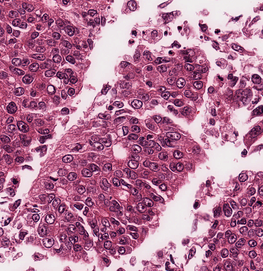
Tumor epithelial tissue: yes
Tumor-associated stroma tissue: no
Normal tissue: no